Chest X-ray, PA view. Patient: 27 years old, sex M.
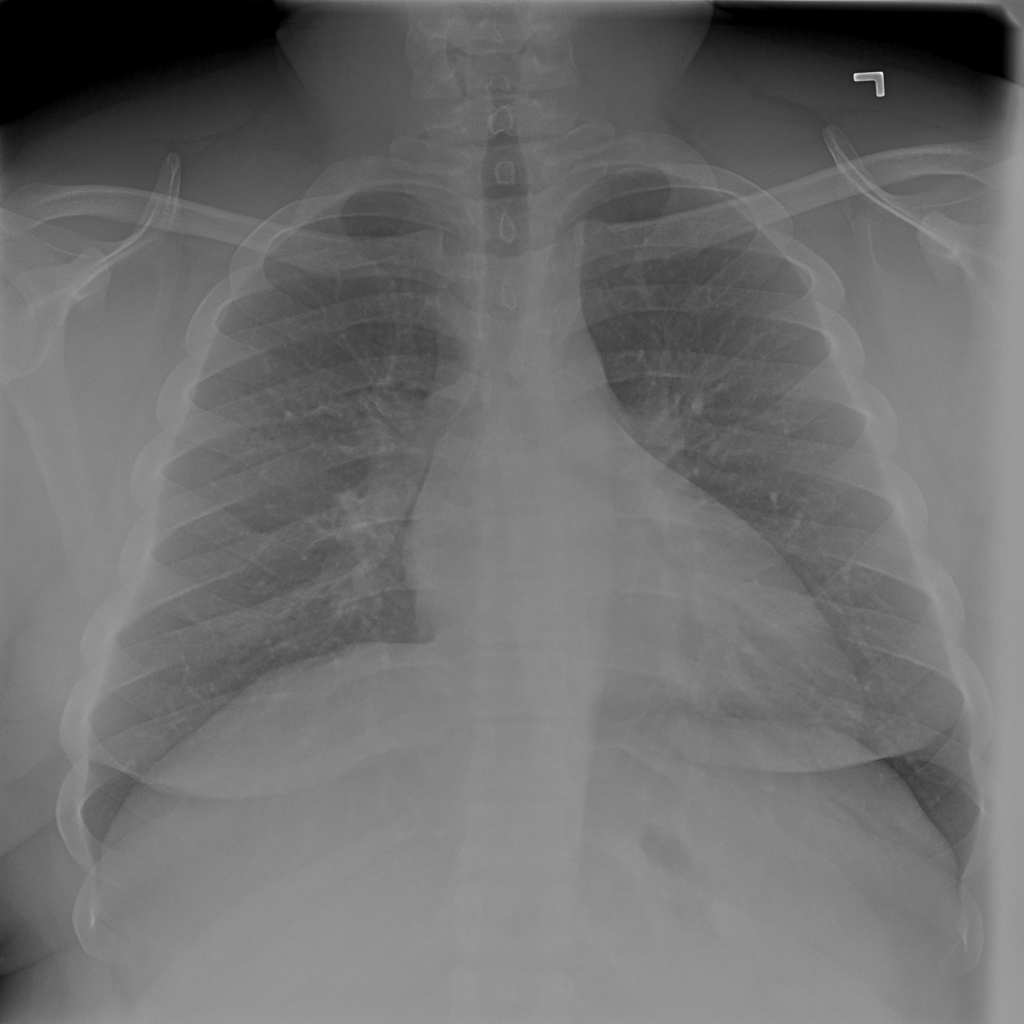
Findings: No Finding